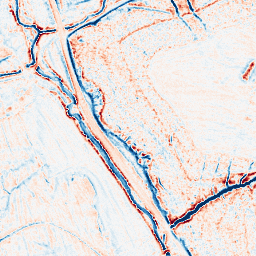
Category: edge_preserving
Decomposition family: anisotropic_diffusion
Decomposition parameters: iterations: 10
kappa: 10
gamma: 0.2
Upsampling method: sinc_hamming
Upsampling parameters: scale: 4
kernel_size: 8
Upsampling scale: 4